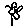
Label: flower